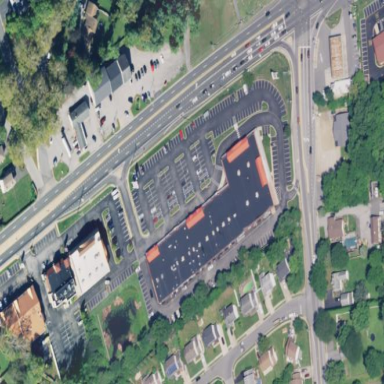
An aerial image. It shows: Commercial building.